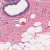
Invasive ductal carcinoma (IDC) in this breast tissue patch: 0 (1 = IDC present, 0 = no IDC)